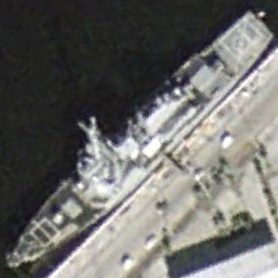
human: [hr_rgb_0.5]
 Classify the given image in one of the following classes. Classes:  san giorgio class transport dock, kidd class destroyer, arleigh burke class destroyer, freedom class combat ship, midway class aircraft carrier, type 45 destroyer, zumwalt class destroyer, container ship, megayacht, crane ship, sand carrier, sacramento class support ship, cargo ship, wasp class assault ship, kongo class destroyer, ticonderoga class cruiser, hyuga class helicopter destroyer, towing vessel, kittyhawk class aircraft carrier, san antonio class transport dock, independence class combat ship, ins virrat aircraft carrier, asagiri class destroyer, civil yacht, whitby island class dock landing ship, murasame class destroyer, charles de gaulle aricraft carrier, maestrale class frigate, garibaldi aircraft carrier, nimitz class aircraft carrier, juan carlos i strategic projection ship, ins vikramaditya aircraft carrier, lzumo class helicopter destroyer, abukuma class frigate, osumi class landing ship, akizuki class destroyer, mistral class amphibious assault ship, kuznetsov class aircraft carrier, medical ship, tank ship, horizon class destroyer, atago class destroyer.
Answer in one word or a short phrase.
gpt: Arleigh Burke class destroyer